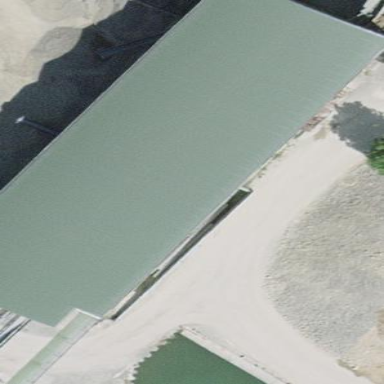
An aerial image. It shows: Industrial building.